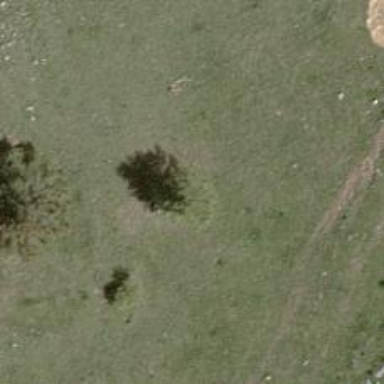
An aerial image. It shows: Single tag "natural: tree."